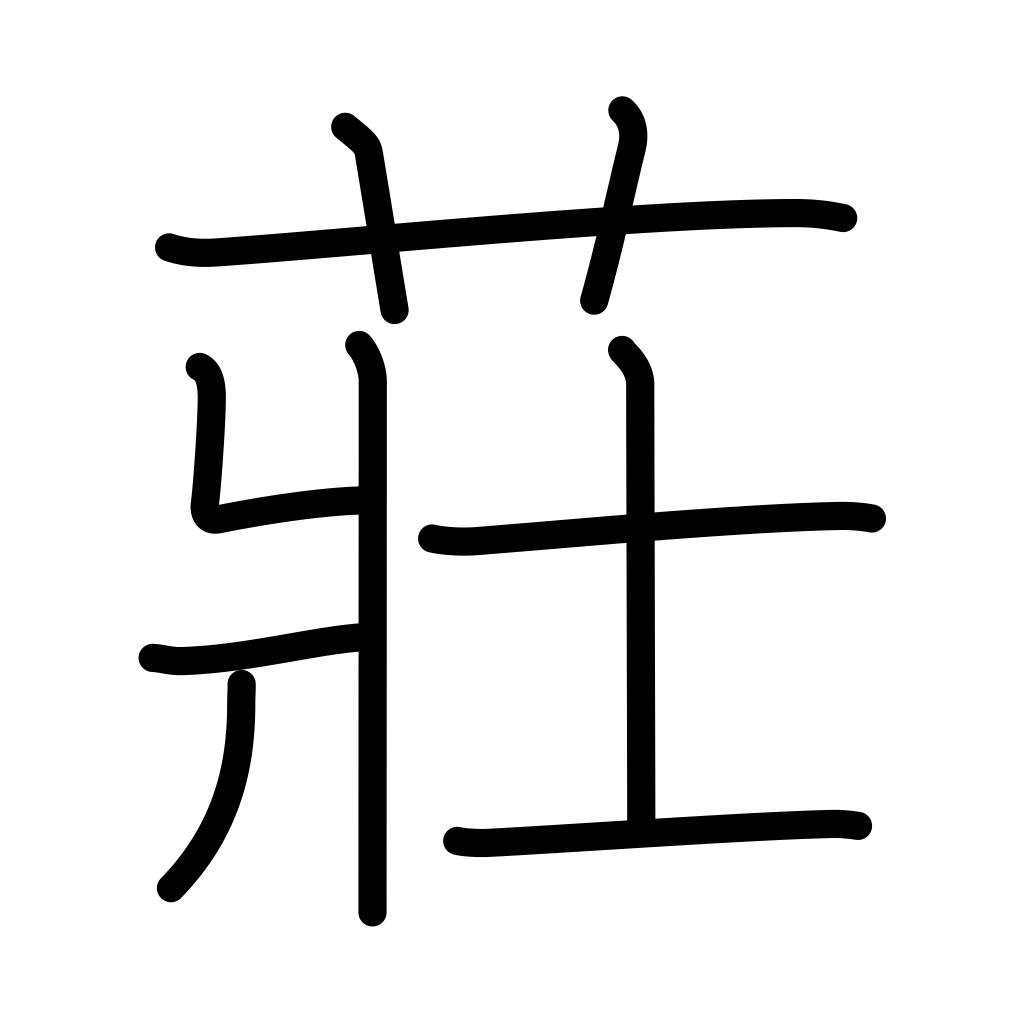
Meaning: broom